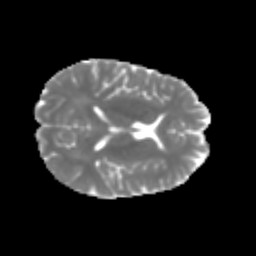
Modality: MD
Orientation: axial
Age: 29
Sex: male
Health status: healthy